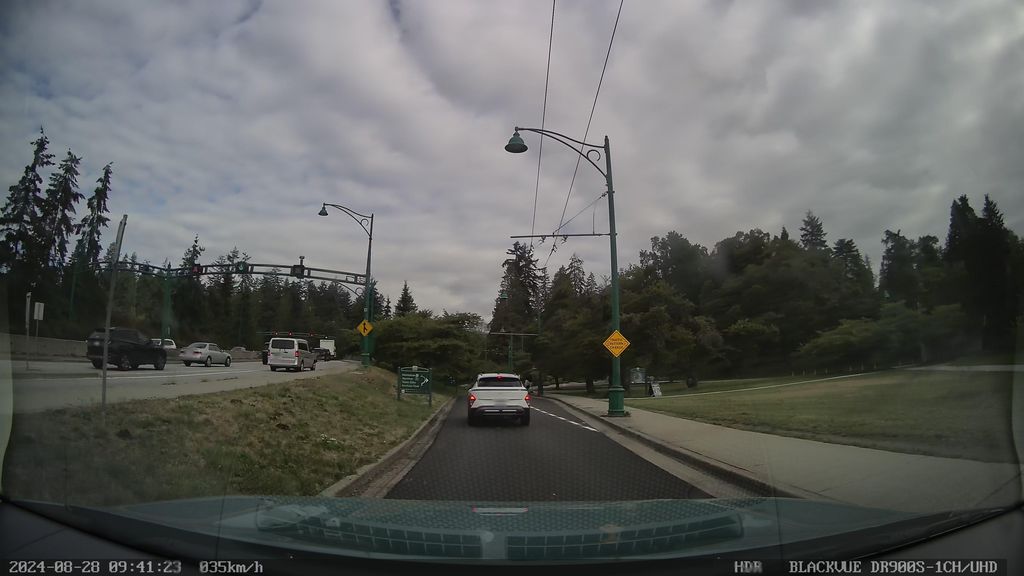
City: vancouver